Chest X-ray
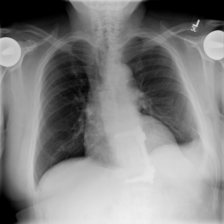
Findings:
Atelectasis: negative
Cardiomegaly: negative
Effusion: negative
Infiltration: negative
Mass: negative
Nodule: negative
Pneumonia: negative
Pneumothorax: negative
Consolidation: negative
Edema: negative
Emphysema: negative
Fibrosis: positive
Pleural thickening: negative
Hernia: negative